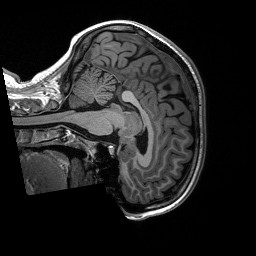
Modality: T1w
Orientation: sagittal
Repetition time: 8 s
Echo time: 0.066 s